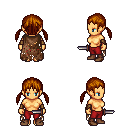
a pixel art fantasy rpg character, female body template, human, tanned skin, brown tattered cape, red pants, brunette twin-tailed hairstyle, leather bracers, brown shoes, dagger, four views (front, back, left, right), 2x2 character sprite sheet, small pixel art, hard edges, no anti-aliasing